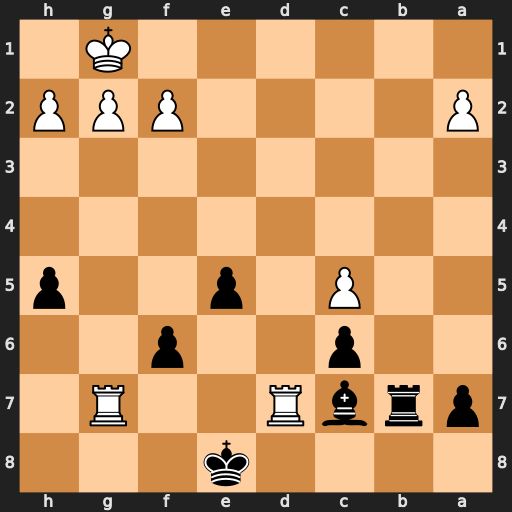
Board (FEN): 4k3/prbR2R1/2p2p2/2P1p2p/8/8/P4PPP/6K1
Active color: b
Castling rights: -
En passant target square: -
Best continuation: Rb1+ Rd1 Rxd1#